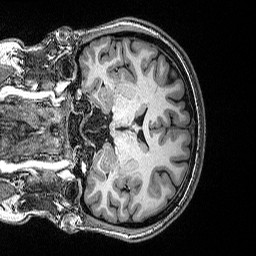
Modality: T1w
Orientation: coronal
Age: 23
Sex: female
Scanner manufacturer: siemens
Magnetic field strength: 3 T
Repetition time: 2.53 s
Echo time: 0.0035 s